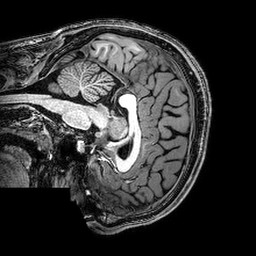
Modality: T1w
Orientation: sagittal
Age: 22
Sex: male
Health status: healthy
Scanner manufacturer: philips
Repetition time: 0.00818 s
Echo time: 0.00375 s